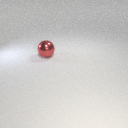
large red metal sphere